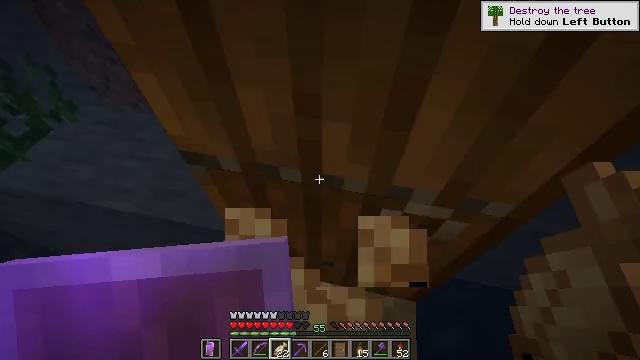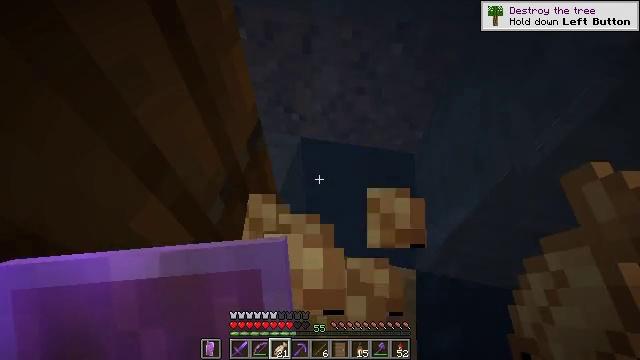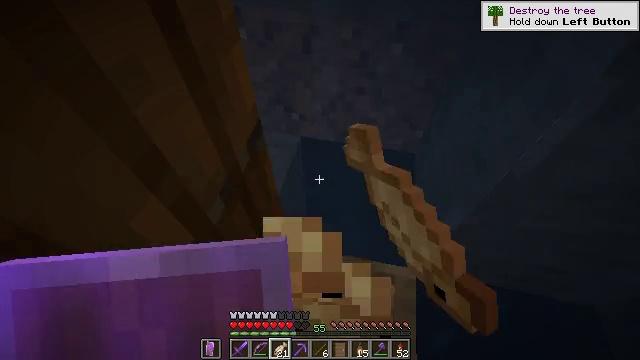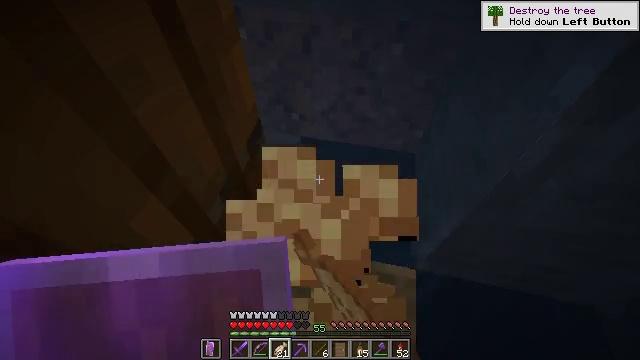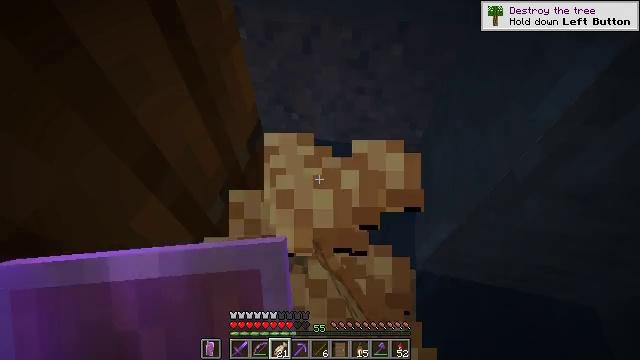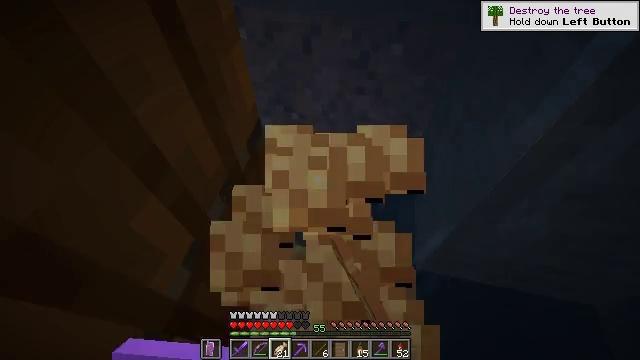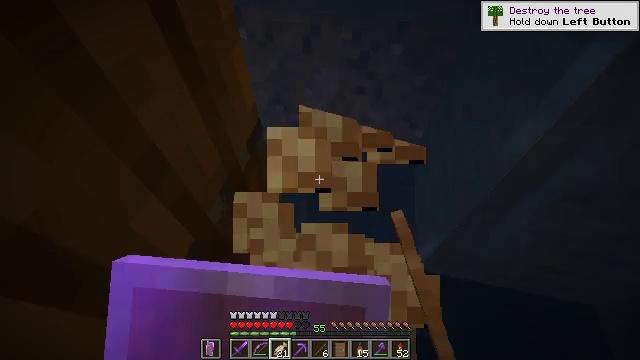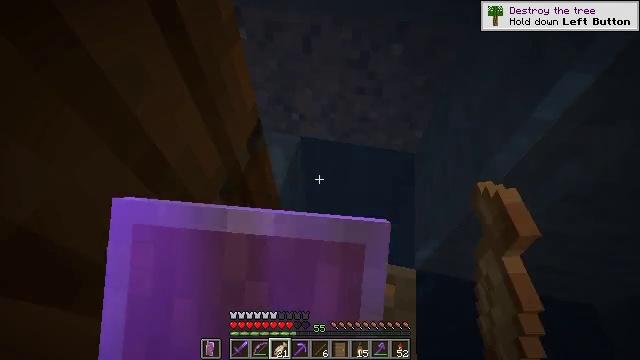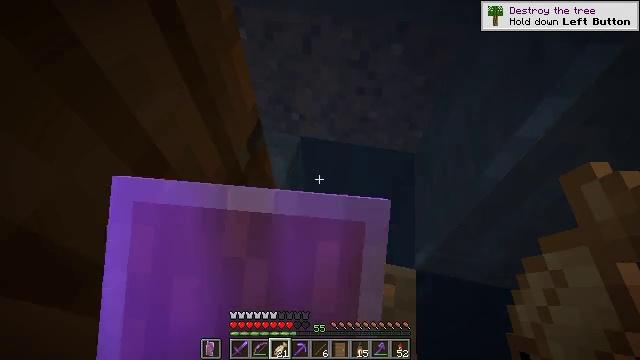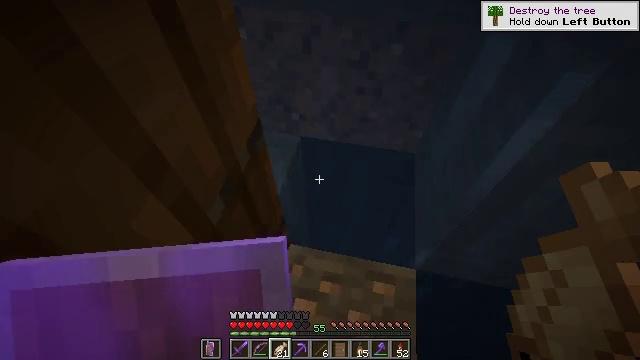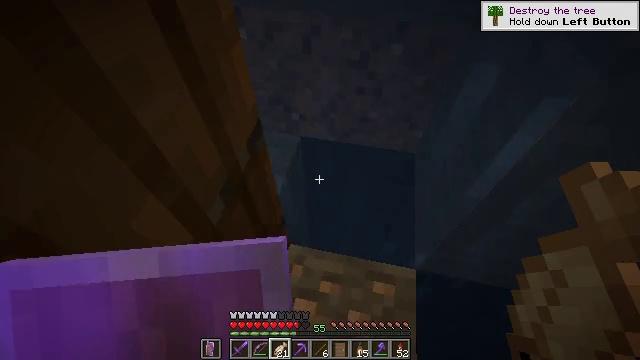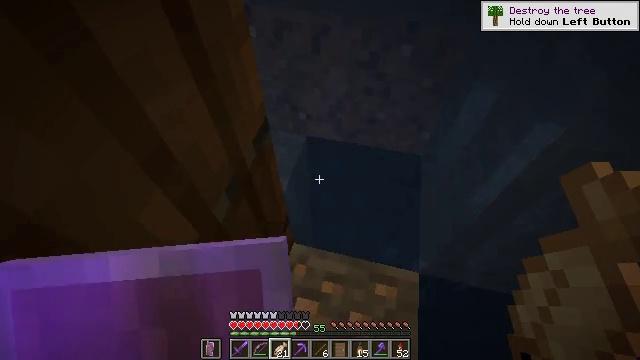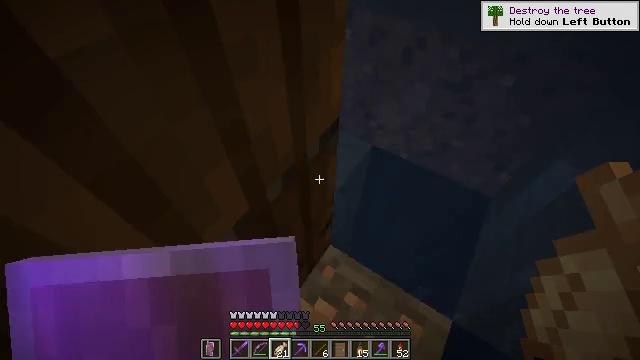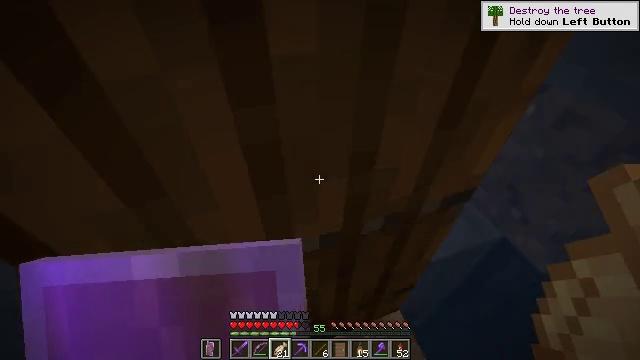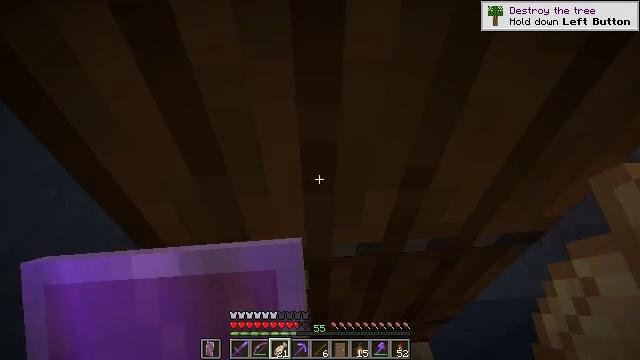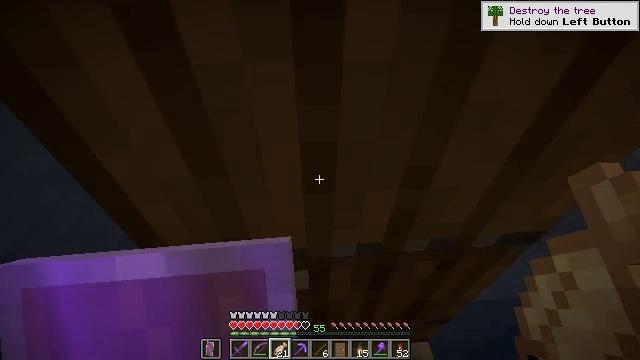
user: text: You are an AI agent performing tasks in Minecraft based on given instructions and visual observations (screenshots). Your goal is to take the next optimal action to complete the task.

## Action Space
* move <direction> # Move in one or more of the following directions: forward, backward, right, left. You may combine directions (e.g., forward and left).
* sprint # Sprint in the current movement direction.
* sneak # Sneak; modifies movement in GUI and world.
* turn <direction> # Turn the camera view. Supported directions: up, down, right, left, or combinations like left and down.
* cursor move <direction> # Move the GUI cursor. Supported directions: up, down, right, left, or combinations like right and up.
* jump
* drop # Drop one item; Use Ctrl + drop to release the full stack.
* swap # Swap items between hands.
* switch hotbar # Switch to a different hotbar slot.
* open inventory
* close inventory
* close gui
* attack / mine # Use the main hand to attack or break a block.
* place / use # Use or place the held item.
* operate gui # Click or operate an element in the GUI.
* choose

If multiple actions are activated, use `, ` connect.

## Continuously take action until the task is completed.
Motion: motion action
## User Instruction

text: Attack the spruce door to gather it.
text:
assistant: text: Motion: use / place
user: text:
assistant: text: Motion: use / place
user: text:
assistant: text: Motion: use / place
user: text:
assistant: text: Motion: use / place
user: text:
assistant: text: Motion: use / place
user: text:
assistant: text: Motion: use / place
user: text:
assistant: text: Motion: use / place
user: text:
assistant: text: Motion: use / place
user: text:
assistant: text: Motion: no_op
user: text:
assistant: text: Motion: no_op
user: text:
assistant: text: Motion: turn left
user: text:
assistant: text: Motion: turn left
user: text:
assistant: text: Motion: turn left and up
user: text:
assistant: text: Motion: turn left
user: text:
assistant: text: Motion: no_op
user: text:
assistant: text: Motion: no_op
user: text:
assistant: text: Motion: no_op
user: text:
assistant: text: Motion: no_op
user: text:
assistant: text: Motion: turn left
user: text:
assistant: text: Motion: use / place
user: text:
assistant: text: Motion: use / place
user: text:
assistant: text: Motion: use / place
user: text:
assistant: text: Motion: use / place
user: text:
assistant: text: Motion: no_op
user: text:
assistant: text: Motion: no_op
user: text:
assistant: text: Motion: no_op
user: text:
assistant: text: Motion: no_op
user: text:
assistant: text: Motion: turn right
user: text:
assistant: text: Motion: turn right
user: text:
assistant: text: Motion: no_op